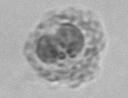
Label: Emiliania_huxleyi